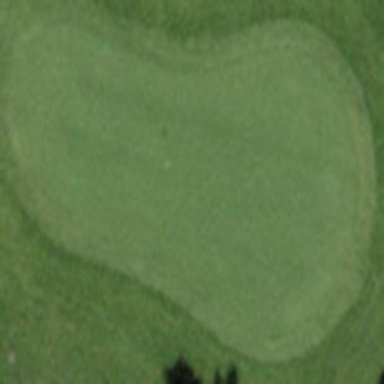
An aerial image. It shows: Golf green.